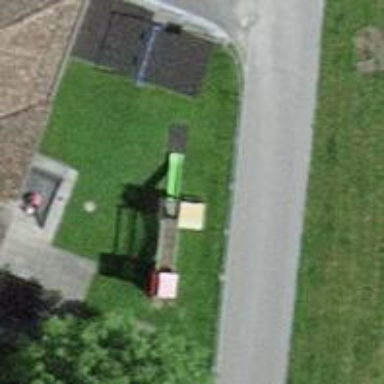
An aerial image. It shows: Playground area for leisure land.